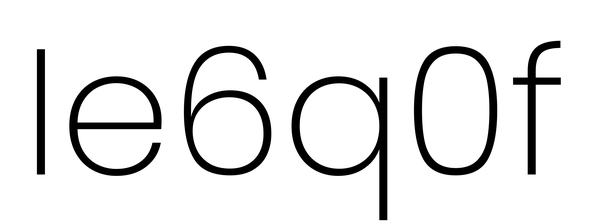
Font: Poppins-ExtraLight